Question: This is my first time trying to develop a windows azure application on my visual studio 2010.
what I have done so far is:
- - - - try to run this code locally and failed!
My questions is:
- -
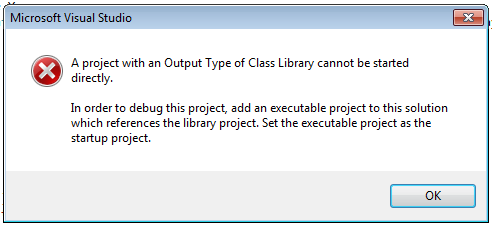
Answer: Well for what I see your problem is not your windows azure sdk, the thing is that you are creating a WorkerRole project which is a Class Library type and that won't give you an output, for that you need to create a WebRole project.
here I let you this tutorial, it would show you how to create your first WebRole project.
<URL>
And this one would show you how to deploy on the cloud
<URL>